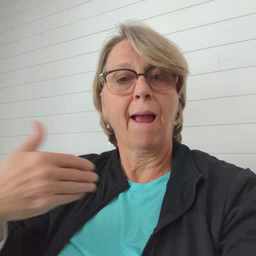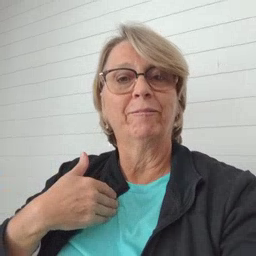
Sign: have